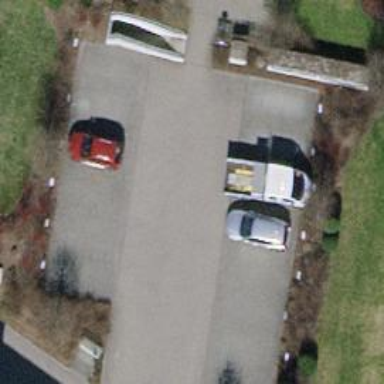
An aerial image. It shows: Parking area with surface.